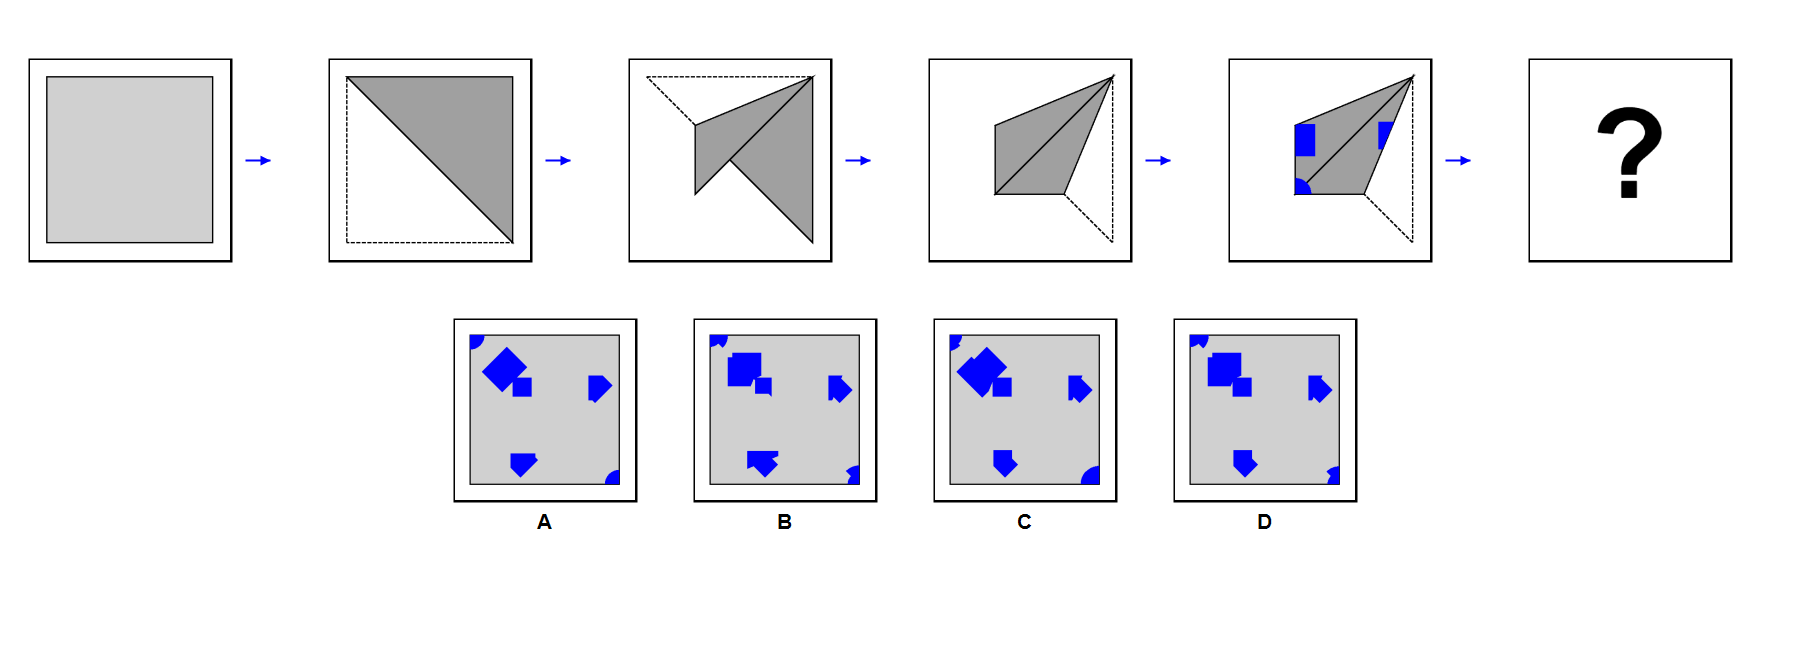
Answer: A